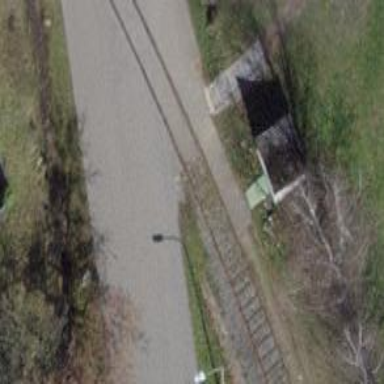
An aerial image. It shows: Level crossing along the railway.